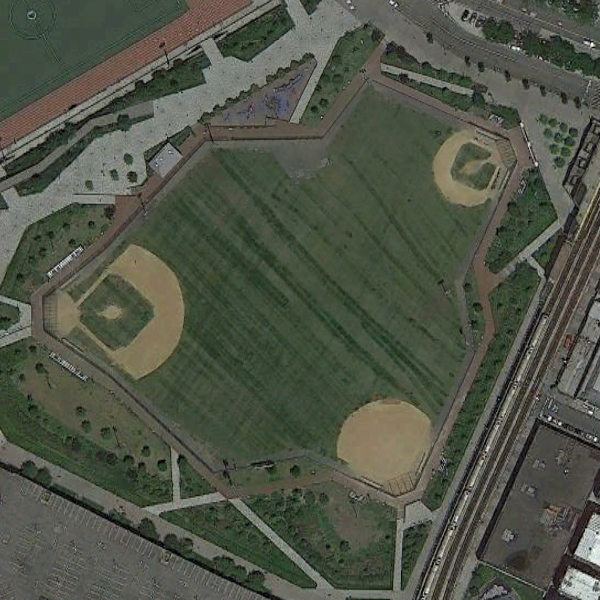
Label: BaseballField